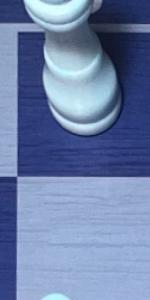
Label: Empty